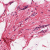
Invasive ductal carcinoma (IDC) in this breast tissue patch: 0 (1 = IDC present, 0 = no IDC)